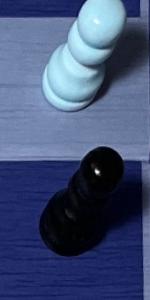
Label: Pawn_Black